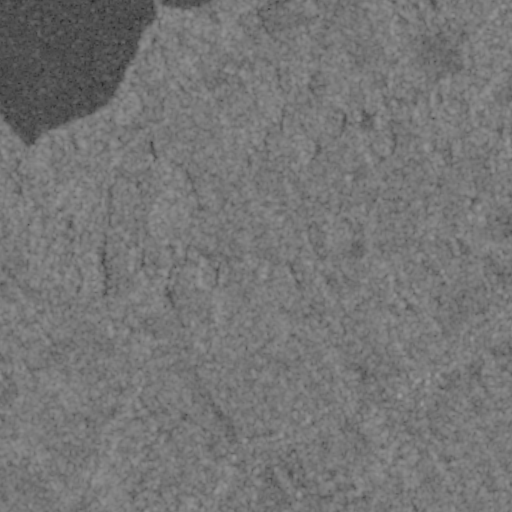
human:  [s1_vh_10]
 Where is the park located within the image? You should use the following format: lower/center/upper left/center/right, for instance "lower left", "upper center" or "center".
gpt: The park is located in the center of the image.
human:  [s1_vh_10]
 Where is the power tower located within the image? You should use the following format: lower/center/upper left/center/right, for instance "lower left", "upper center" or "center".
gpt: The power tower is located in the upper right of the image.
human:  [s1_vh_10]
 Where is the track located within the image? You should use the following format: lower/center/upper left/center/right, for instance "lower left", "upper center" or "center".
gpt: There is no track in the image.

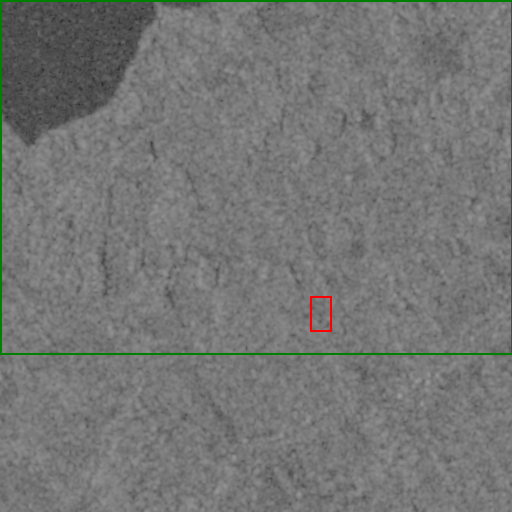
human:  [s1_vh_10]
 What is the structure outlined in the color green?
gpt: The structure outlined in green is an aquafarm.
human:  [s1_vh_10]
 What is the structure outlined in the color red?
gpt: The structure outlined in red is a park.
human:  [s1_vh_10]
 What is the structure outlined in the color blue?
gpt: There is no blue outline.